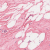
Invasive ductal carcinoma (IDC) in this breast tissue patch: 0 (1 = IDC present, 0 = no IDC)